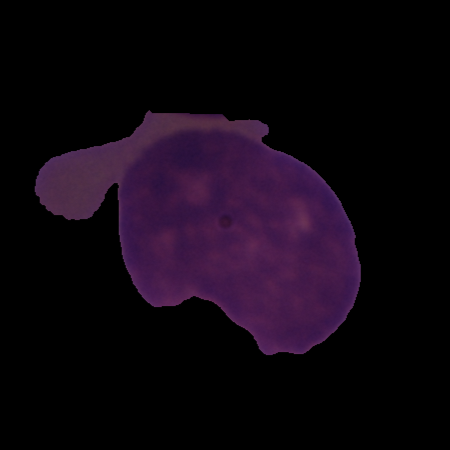
Label: cancer